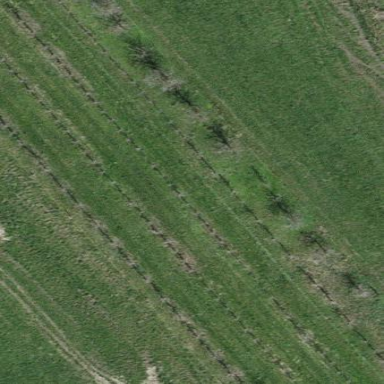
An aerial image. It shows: Orchard.